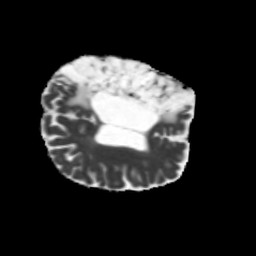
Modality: MD
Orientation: axial
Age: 48
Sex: male
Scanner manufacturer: siemens
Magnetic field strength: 3 T
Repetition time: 5.25 s
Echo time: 0.08 s